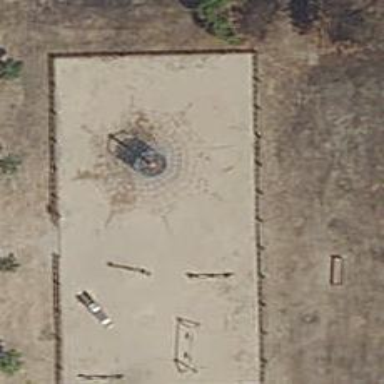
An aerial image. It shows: Playground area for leisure activities on the land.